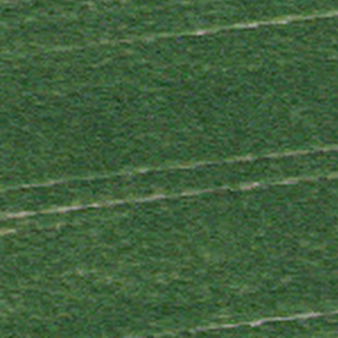
Label: other